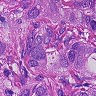
Metastatic tissue present: yes